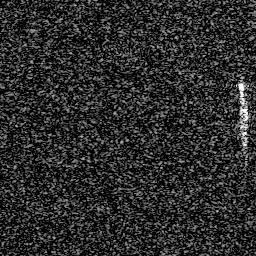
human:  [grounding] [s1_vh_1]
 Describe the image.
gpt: In the satellite image, there is  <ref>1 medium ship </ref> <box>[[91, 30, 98, 47, 0]]</box> located at right.